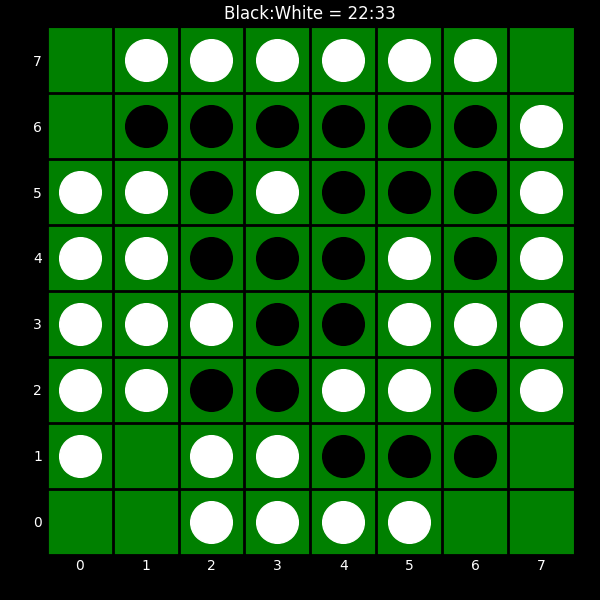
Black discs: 22
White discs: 33